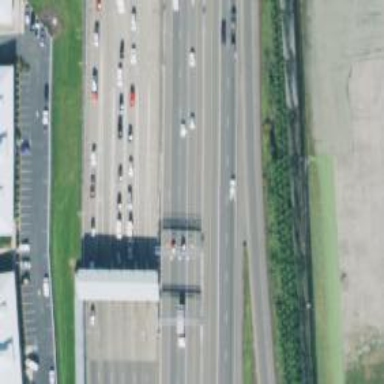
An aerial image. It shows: Toll gantry on the road.